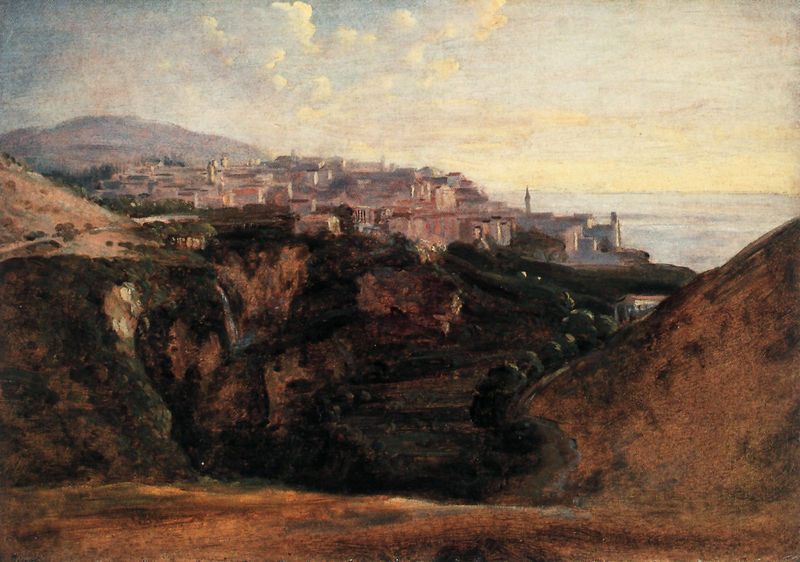
Titel: Tivoli
Künstler: Johann Georg von Dillis
Institution: Inv. Nr. 9321
Schlagwörter: berg, blau, felsen, gemälde, himmel, meer, schatten, weiß, wolken, bäume, gelb, grün, kirchturm, landschaft, stadt, braun, licht, schwarz, gebäude, rot, wiese, wolke, steine, bach, horizont, häuser, hügel, kirche, sonne, tal, wald, wasserfall, turm, küste, ruhe, italien, nachmittag, berge, gebirge, hang, klippen, dorf, sonnenuntergang, schlucht, bucht, türme, landschaftsbild, siedlung, moss, mos, meeresstadt